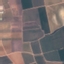
Land use / land cover class: PermanentCrop